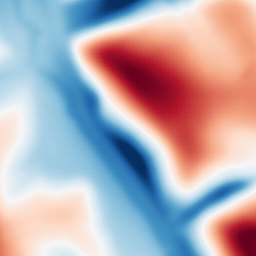
Category: multiscale
Decomposition family: dog
Decomposition parameters: sigma_low: 5
sigma_high: 50
Upsampling method: sinc_hamming
Upsampling parameters: scale: 2
kernel_size: 4
Upsampling scale: 2